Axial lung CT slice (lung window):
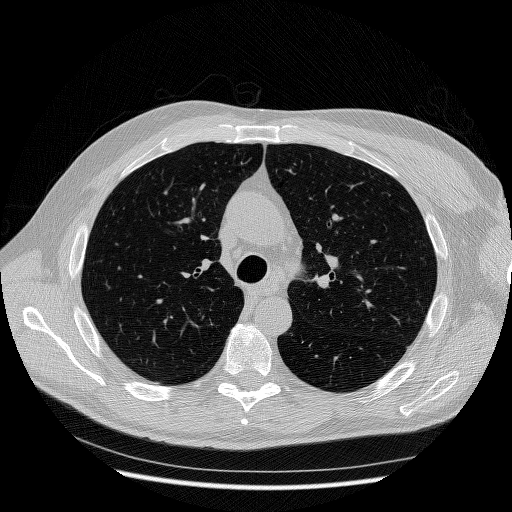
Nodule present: no